Question: I am using Google Custom Search on my website for a quite a while. I have noticed that when I open the Google-cached version of my website, it shows the Custom Search result window open (saying No Results) for no reason.
You can see for yourself here:
<URL>
Here is a screenshot:

I havent been able to find ANYTHING about this issue on Google and I havent gotten a single reply on the Google Custom Search support forum for more than a week.
Does anyone please have any idea what could be causing this and how to resolve it? It is really annoying to see the cached version of my website covered by a modal window.
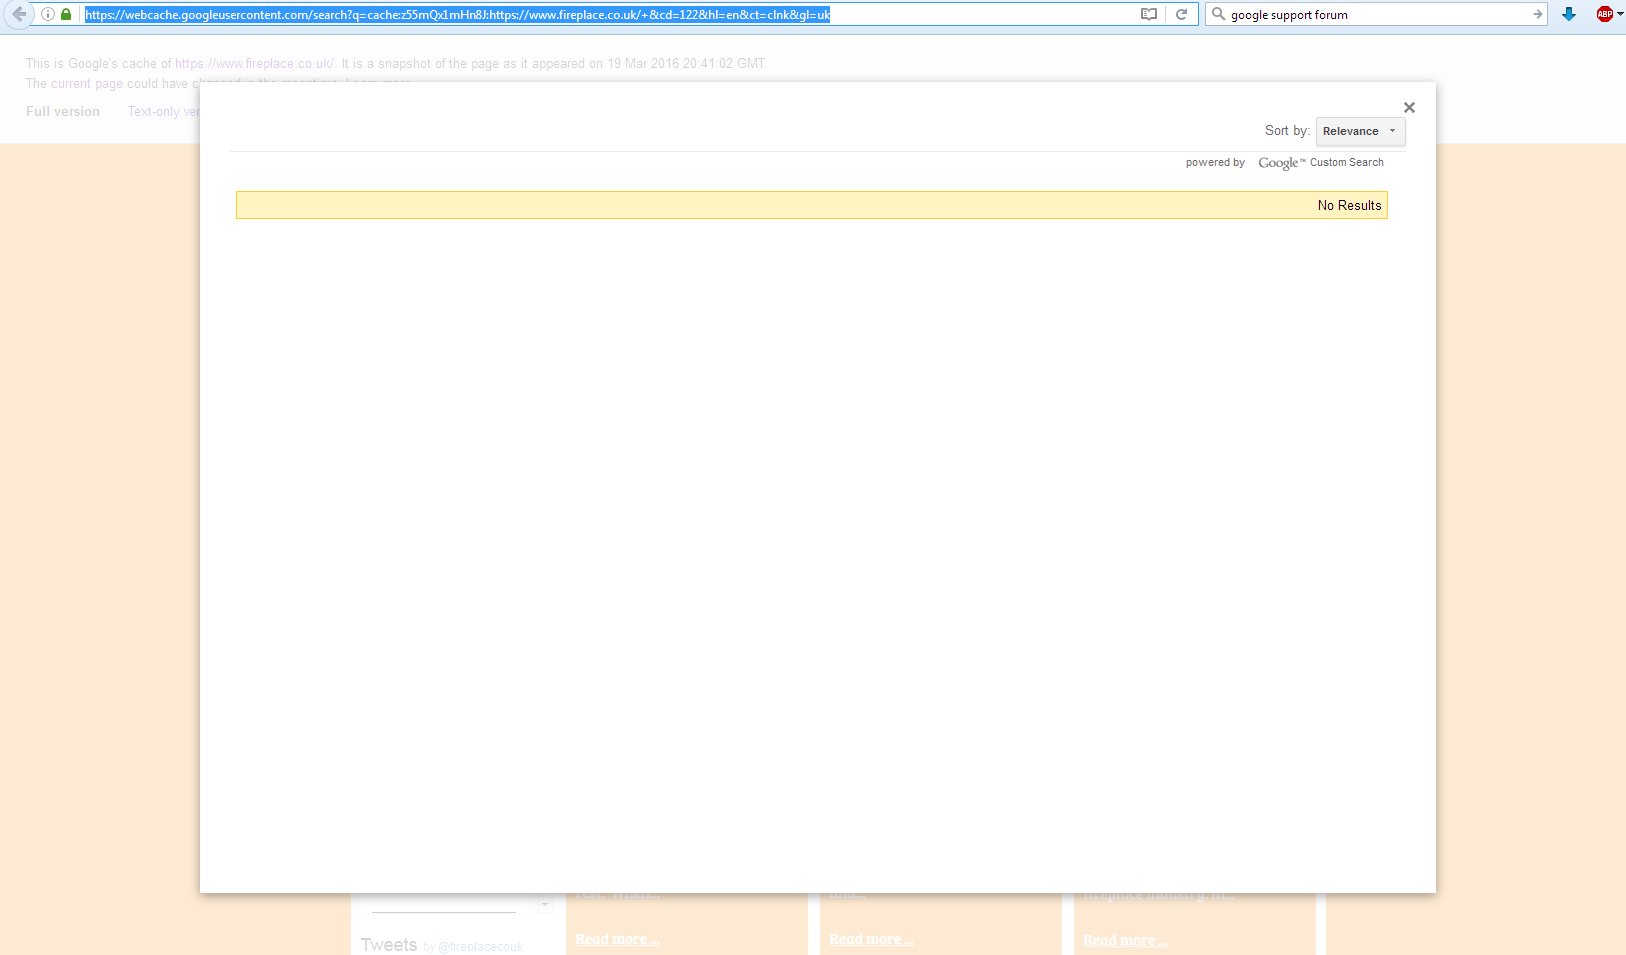
Answer: I came across this question while looking for something and, although it's been a while since it was asked, I noticed the problem is not solved so thought I'd try to help.
By looking at the cache URL you've provided, the reason you see the modal window seems to be the fact that the same URL variable (q=...) is being used by both, the webcache page AND by the Google custom search on your website.
So, when someone opens the cached page, the custom search engine is also being fired because of the presence of the q URL variable.
In the case of the cached page, the search term (value of q variable) is "cache:z55mQx1mHn8J:<URL>" and if you paste this value in the actual search on fireplace.co.uk you'll see that it returns an empty search results window.
The solution would probably be to update your custom search engine so that it uses a different variable than the default one (which is q). That can be done, just look in the custom search documentation.
Hope this helps.